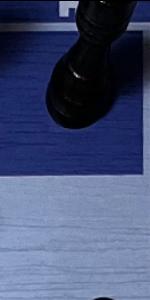
Label: Empty